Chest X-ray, PA view. Patient: 33 years old, sex M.
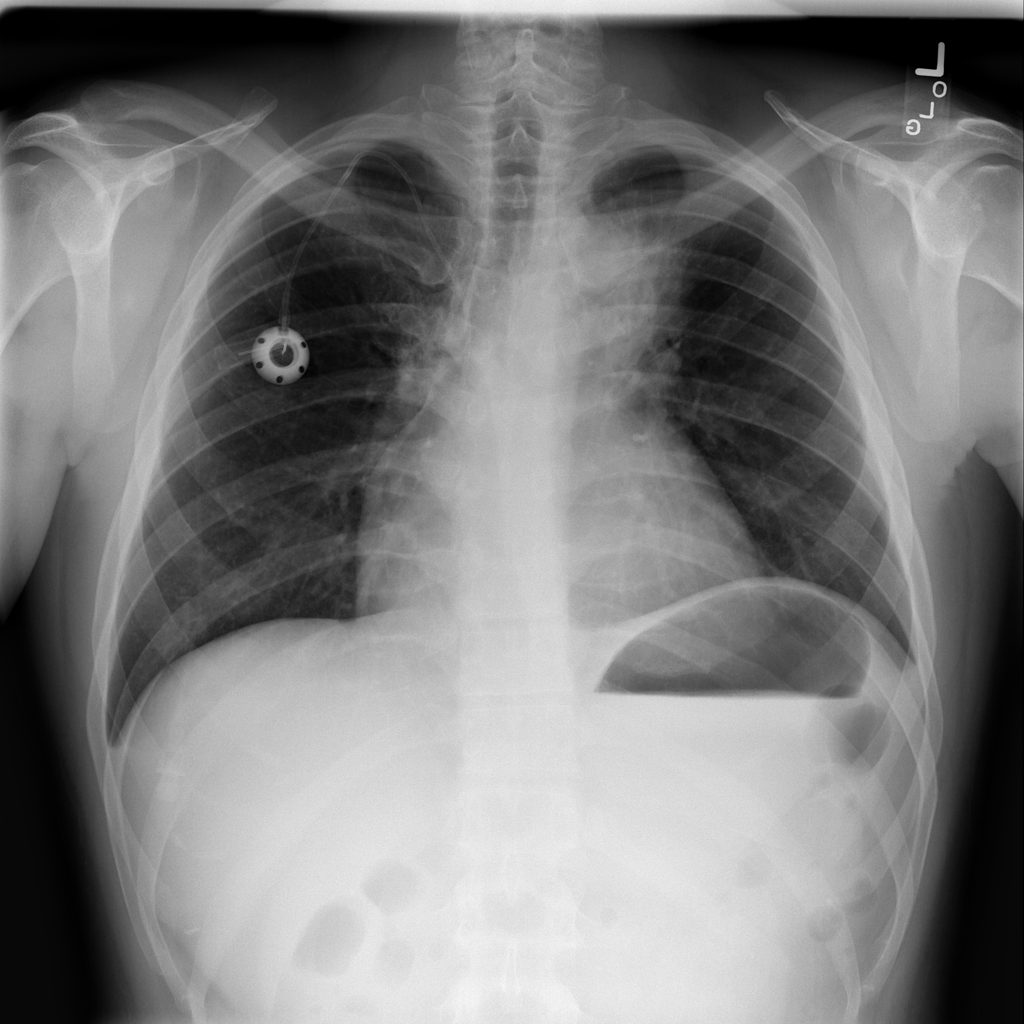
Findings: No Finding